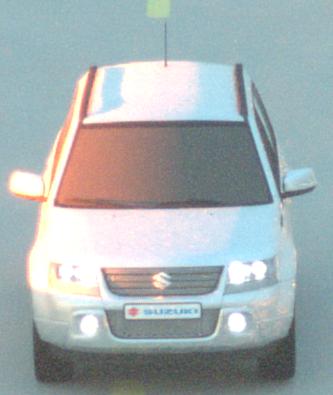
Make: Suzuki
Model: Grand Vitara
Detailed model: Gen. 1 JT
Model produced from: 2009
Model produced until: 2012
Doors: 5
Color: white
Road condition: dry road
Daytime: sunrise or sunset
Contrast: medium contrast